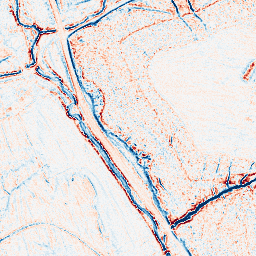
Category: edge_preserving
Decomposition family: anisotropic_diffusion
Decomposition parameters: iterations: 20
kappa: 10
gamma: 0.05
Upsampling method: edge_directed
Upsampling parameters: scale: 2
Upsampling scale: 2